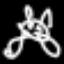
Label: frog